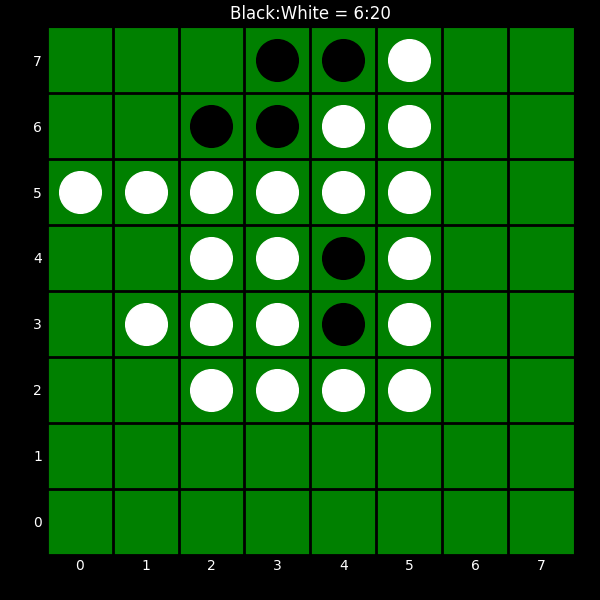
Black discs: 6
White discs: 20